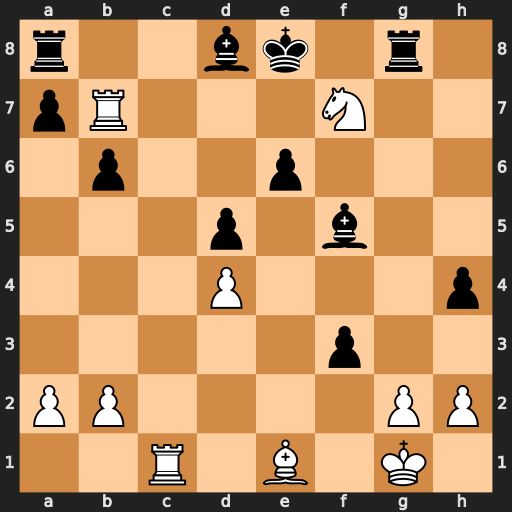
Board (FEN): r2bk1r1/pR3N2/1p2p3/3p1b2/3P3p/5p2/PP4PP/2R1B1K1
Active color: w
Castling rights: q
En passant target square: -
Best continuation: Nd6+ Kf8 Rf7#